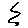
Label: zigzag